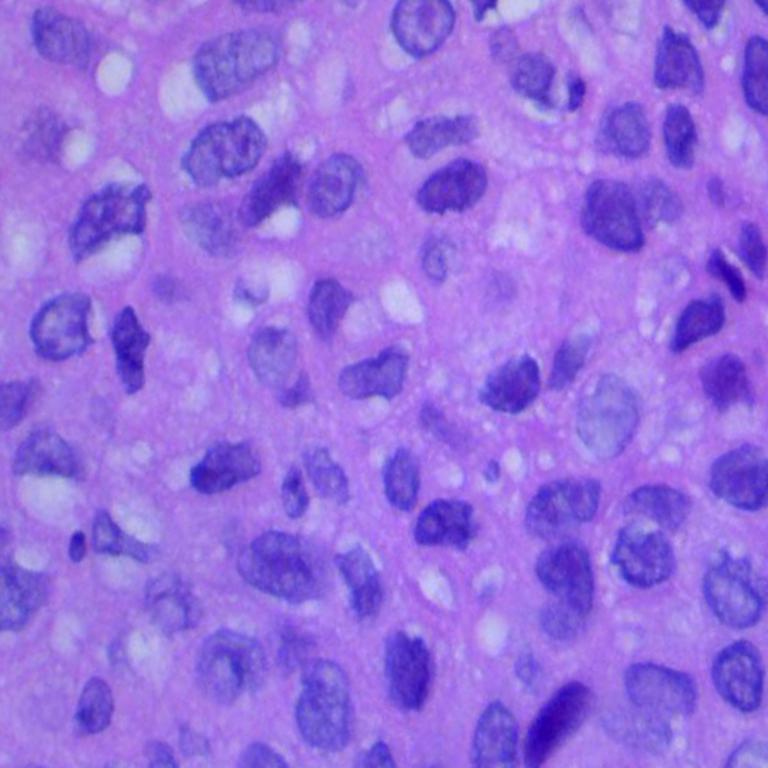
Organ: lung
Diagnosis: squamous carcinomas